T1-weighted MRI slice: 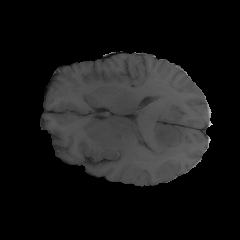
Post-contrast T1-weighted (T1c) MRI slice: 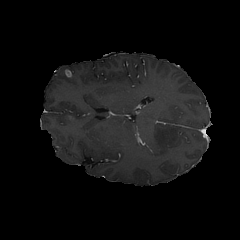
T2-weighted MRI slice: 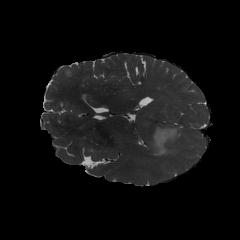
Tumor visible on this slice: yes